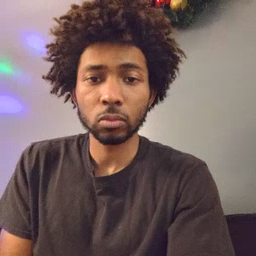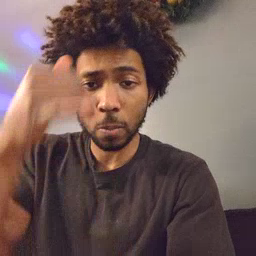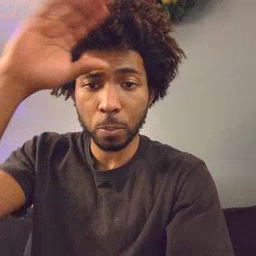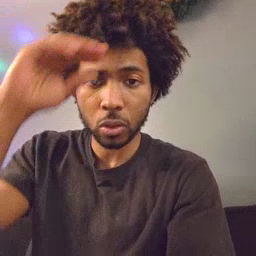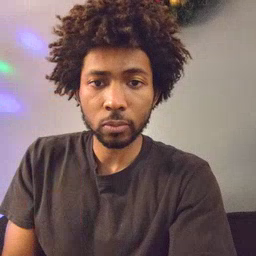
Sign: cowboy